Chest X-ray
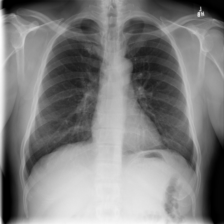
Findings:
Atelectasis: negative
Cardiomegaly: negative
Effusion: negative
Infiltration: negative
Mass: negative
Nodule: negative
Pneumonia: negative
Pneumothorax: negative
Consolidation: negative
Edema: negative
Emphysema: negative
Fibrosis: negative
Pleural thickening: negative
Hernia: negative